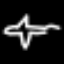
Label: airplane